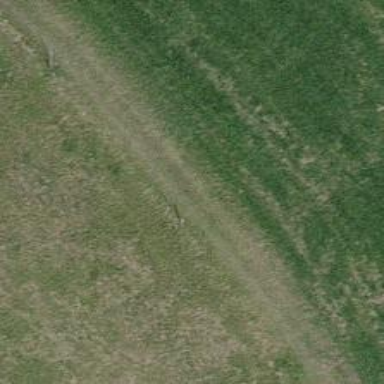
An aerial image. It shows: Path covered in grass.